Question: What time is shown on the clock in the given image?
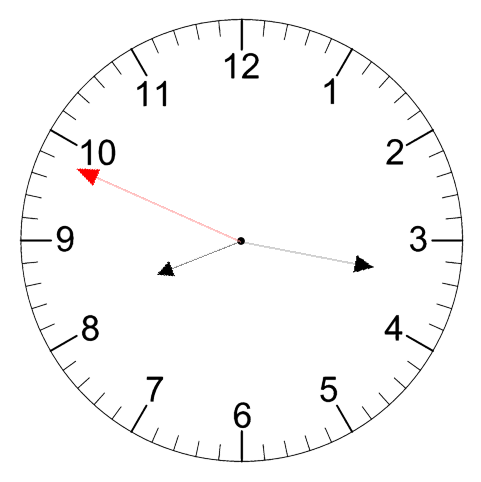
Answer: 08:16:49